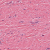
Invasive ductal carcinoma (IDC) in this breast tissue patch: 1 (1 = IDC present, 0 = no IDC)